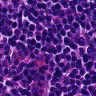
Metastatic tissue present: no